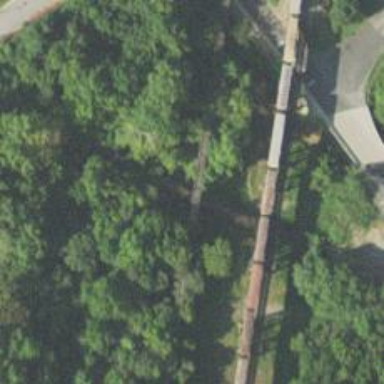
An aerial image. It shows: Abandoned railroad bridge.